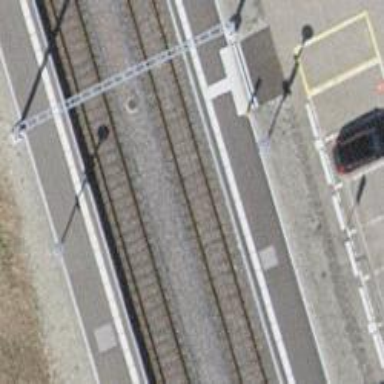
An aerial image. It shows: Stop position for public transport at railway stop.